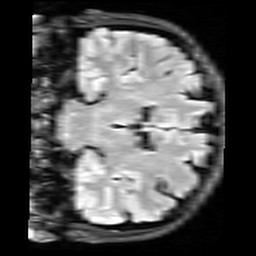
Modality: FLAIR
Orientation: coronal
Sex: female
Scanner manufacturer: siemens
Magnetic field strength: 3 T
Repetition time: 10 s
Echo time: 0.09 s